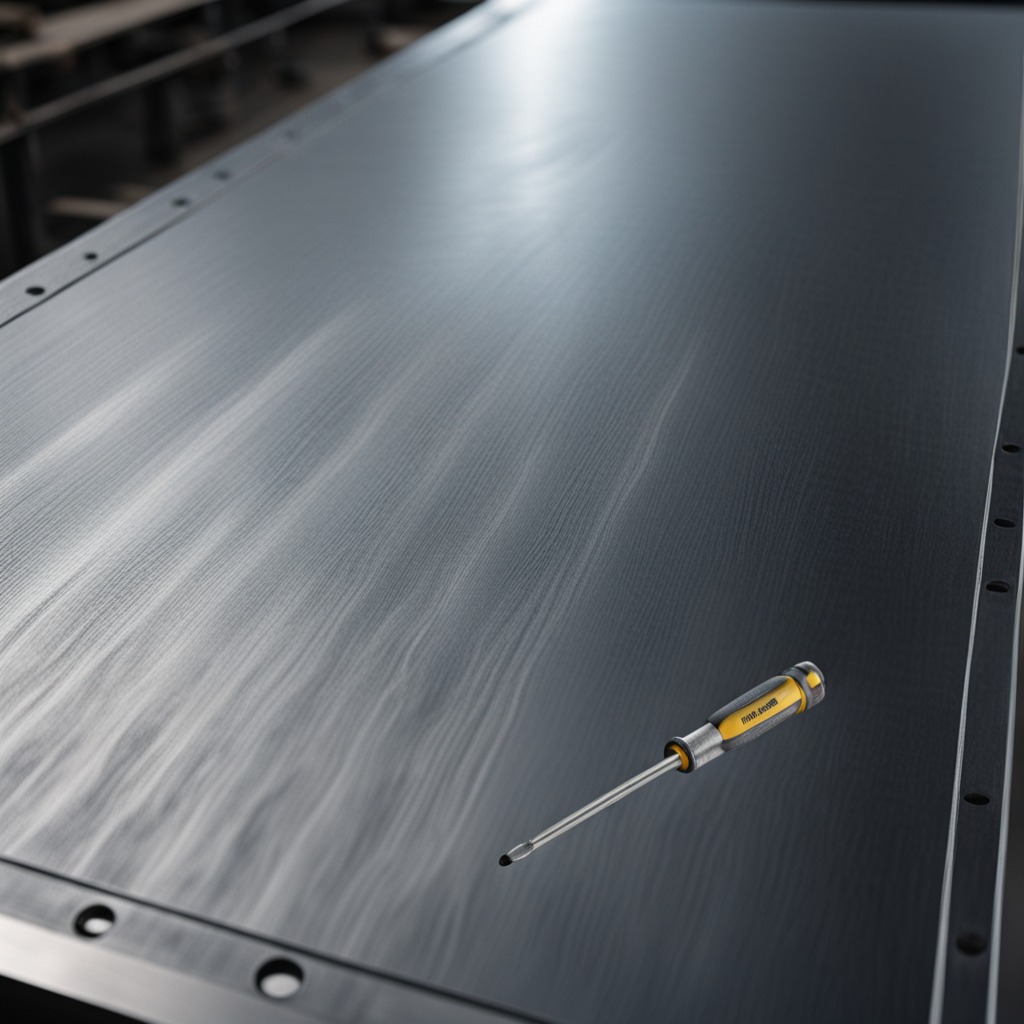
A screwdriver is lying on a cold steel table in a mining workshop.